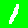
Digit: 1